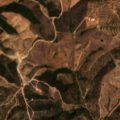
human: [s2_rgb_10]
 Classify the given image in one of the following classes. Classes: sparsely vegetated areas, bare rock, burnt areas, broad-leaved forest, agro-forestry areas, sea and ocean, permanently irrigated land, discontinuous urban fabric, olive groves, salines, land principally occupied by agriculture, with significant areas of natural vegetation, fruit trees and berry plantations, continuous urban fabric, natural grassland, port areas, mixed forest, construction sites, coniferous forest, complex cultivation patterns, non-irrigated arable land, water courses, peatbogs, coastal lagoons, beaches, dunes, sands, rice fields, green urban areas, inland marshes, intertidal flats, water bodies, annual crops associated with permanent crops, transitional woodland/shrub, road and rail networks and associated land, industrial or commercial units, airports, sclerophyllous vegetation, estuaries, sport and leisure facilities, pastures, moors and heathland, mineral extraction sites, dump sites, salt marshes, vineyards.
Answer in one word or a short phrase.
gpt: non-irrigated arable land, pastures, land principally occupied by agriculture, with significant areas of natural vegetation, agro-forestry areas, broad-leaved forest, transitional woodland/shrub